Frequency: 55000
Velocity: 0,1705
Power: 46,1
Pulse duration: 0,0000001
Pass count: 1
Magnification: 10
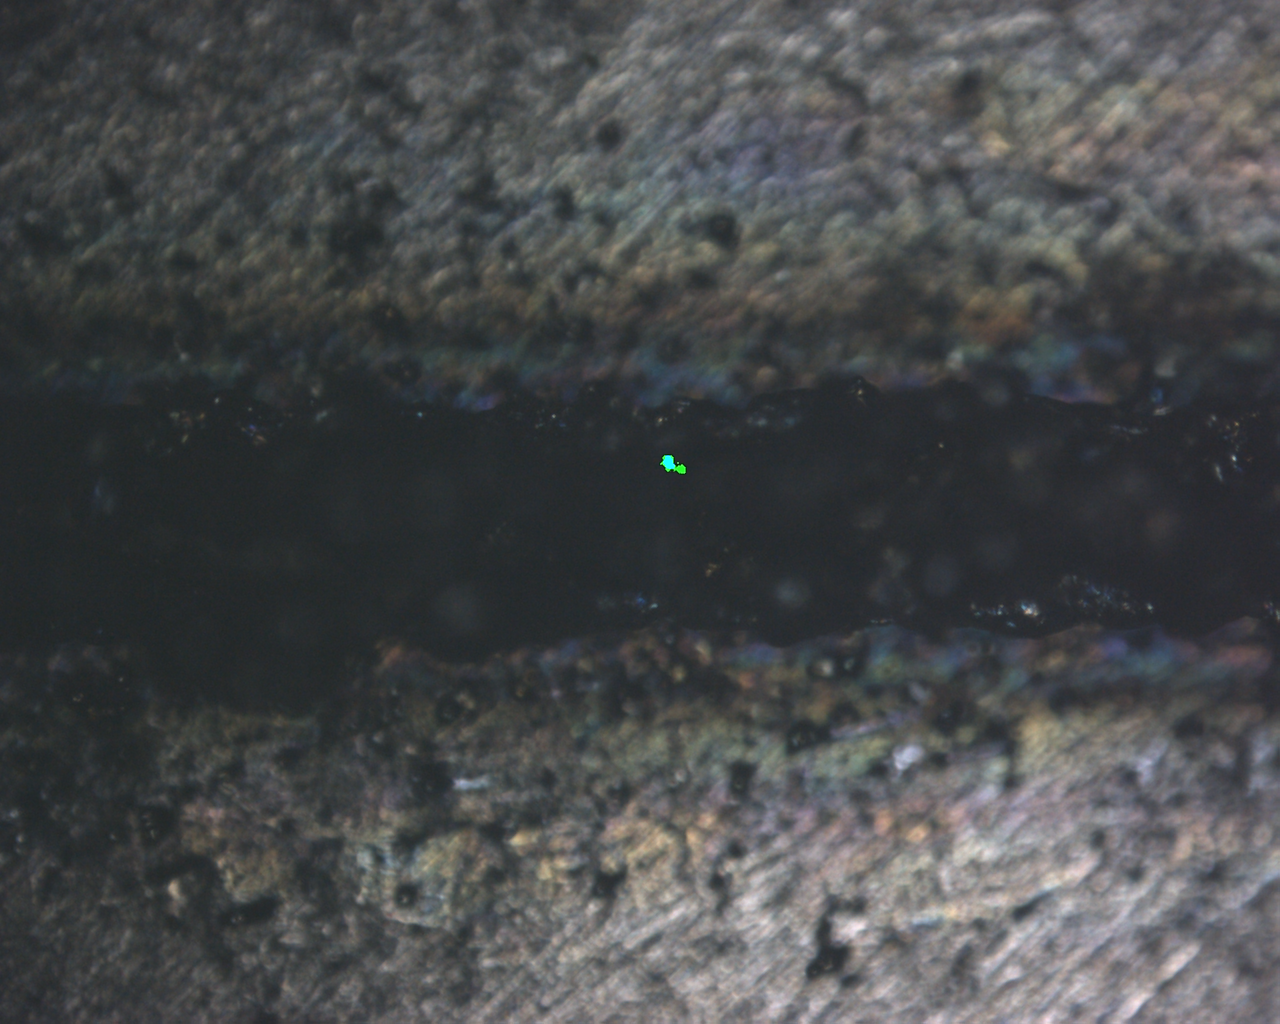
Measured width: 183.047
Other width: 82.047